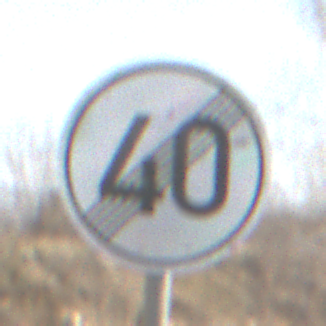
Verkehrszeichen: EndeGeschwindigkeit40
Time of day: MorningAfternoon
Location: Outdoor (Suburban)
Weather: PartlyCloudy
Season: NotSpecified
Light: Natural